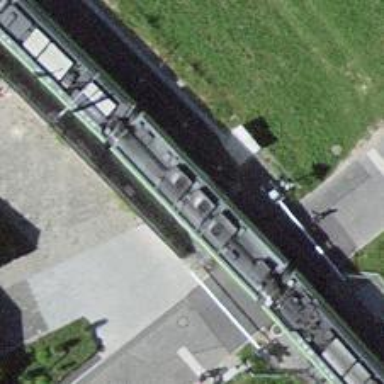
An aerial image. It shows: Railway switch.